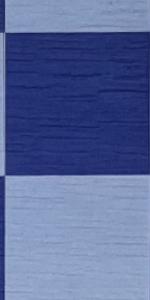
Label: Empty